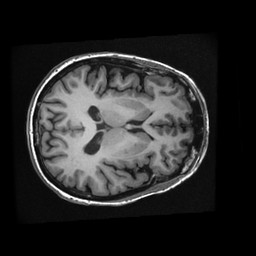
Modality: T1w
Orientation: axial
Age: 53
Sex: female
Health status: healthy
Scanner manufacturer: ge
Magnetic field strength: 3 T
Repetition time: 0.008304 s
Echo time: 0.003116 s